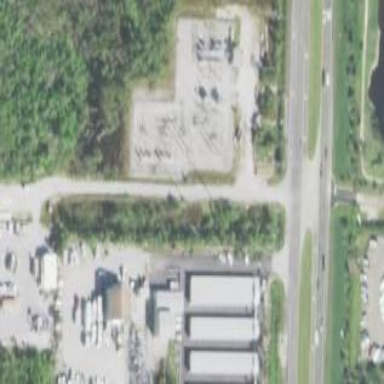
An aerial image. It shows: Outdoor distribution substation protected by fence.